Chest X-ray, AP view. Patient: 56 years old, sex F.
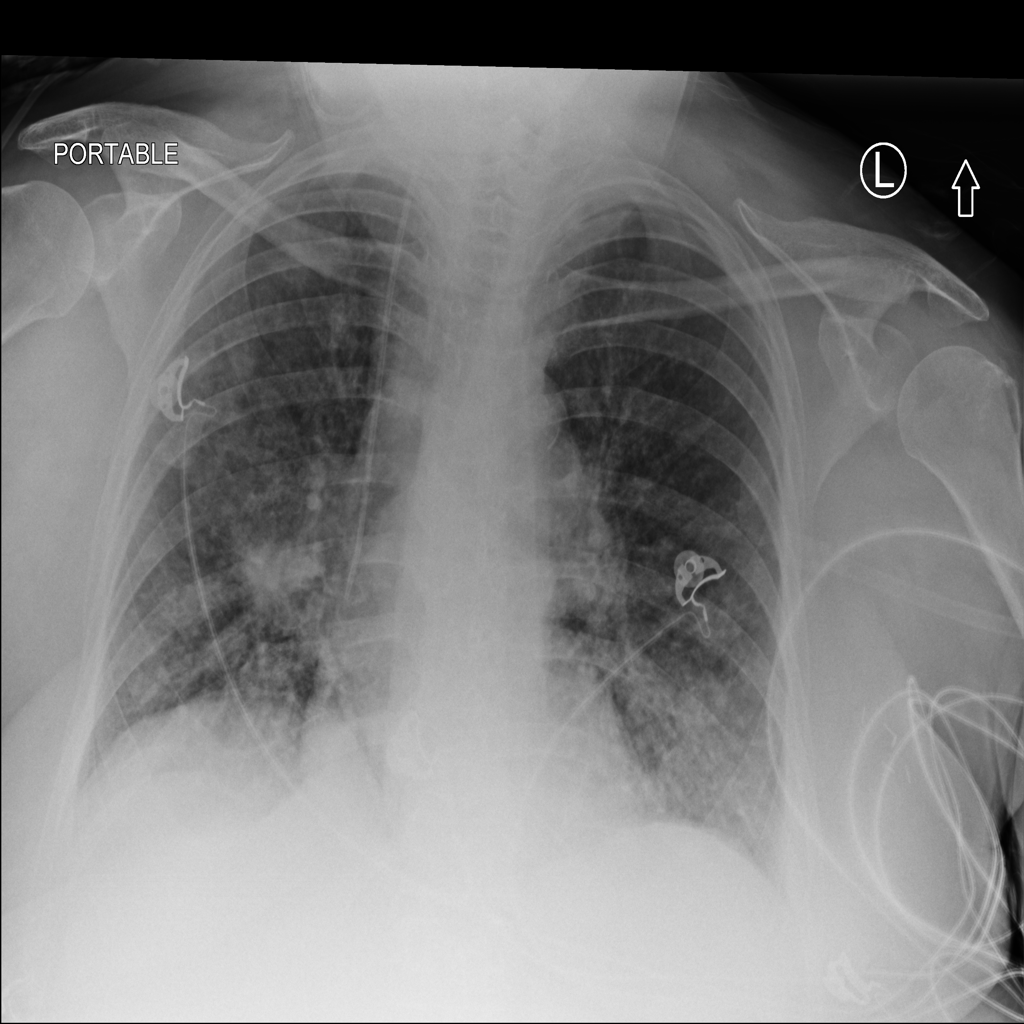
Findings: No Finding